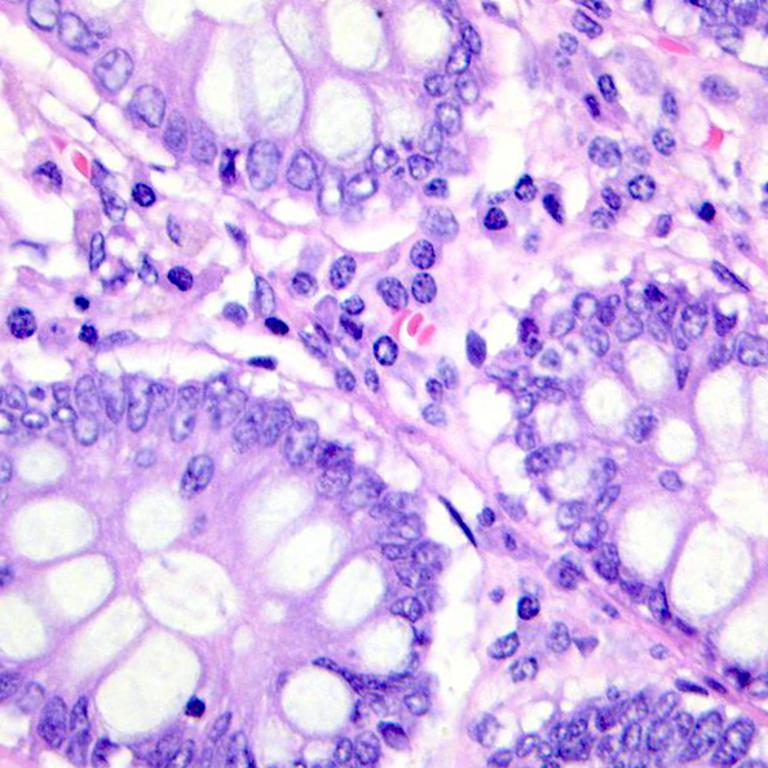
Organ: colon
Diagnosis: benign